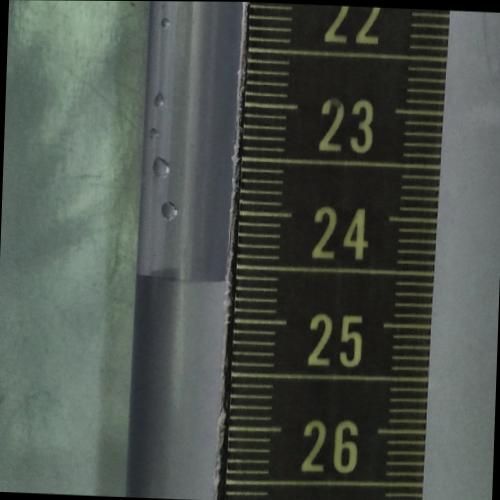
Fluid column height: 24.6 cm